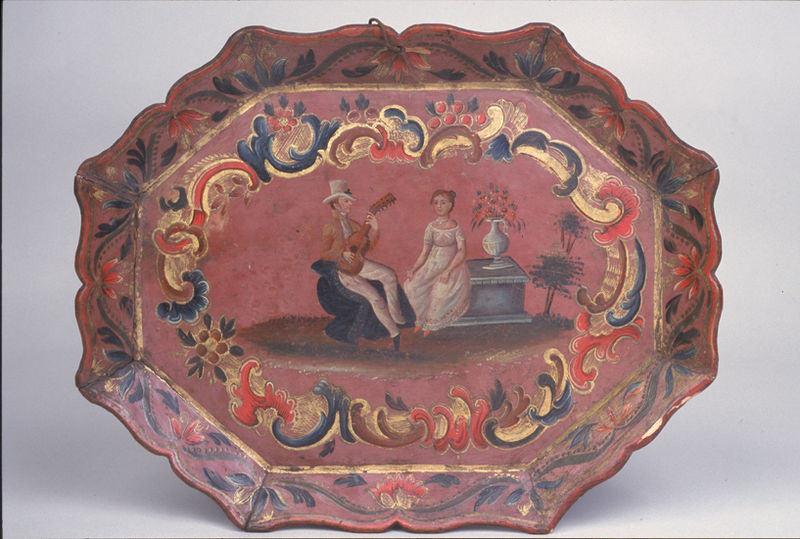
Titel: Tray (Batea)
Standort: Amherst (Massachusetts, USA)
Institution: Mead Art Museum, Amherst College
Schlagwörter: blue, chair, hat, ornate, red, white, women, dress, gold, hair, interior, lady, room, seat, sit, sitting, table, tea, woman, flowers, pattern, pink, brown, vase, wooden, flower, man, tree, suit, garden, decoration, ornament, line, couple, ancient, instrument, leaves, music, design, drawings, art, musician, circles, lines, floral, playing, top hat, plate, porcelain, keramik, guitar, singing, tray, white dress, musci, courting, courtship, curved, decorated, vace, song, tea tray, schale, special, creative, flwoer, porzelan, #guitar